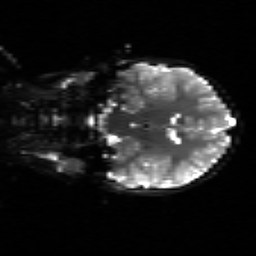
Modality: sbref
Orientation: coronal
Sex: female
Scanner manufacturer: siemens
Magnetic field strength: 3 T
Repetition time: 5 s
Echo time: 0.071 s